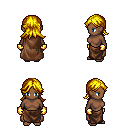
a pixel art fantasy rpg character, female body template, human, dark skin, brown cape, robe skirt, blonde loose hair, gold gloves, four views (front, back, left, right), 2x2 character sprite sheet, small pixel art, hard edges, no anti-aliasing